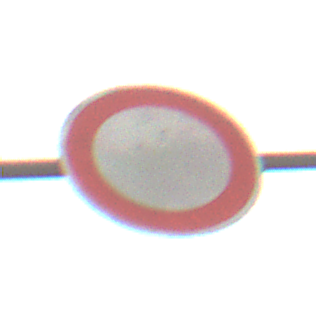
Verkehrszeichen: VerbotFahrzeugeAllerArt
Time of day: MorningAfternoon
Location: Outdoor (Nature)
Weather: Overcast
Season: NotSpecified
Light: Natural